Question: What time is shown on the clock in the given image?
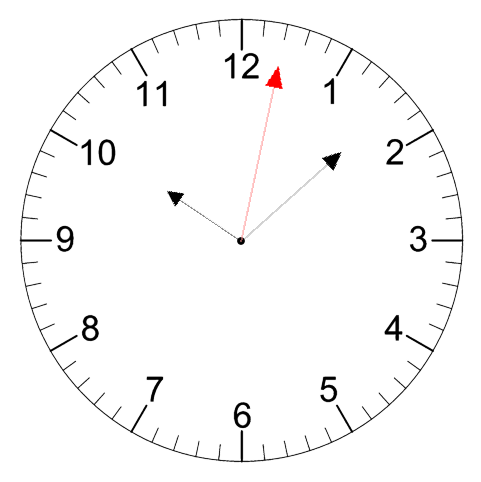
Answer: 10:08:02